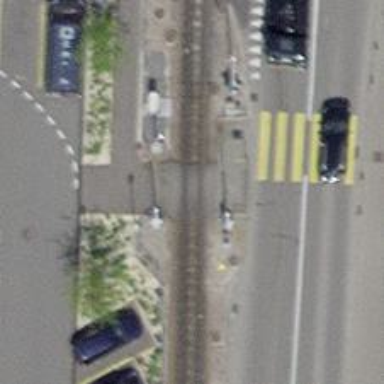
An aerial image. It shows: Railway crossing with lights and full barriers.